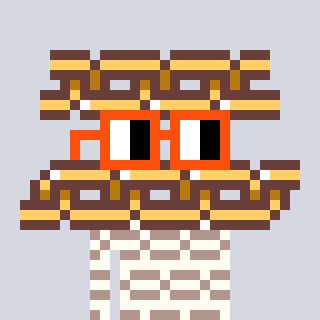
a pixel art character with square orange glasses, a chain-shaped head and a grayscale-colored body on a cool background